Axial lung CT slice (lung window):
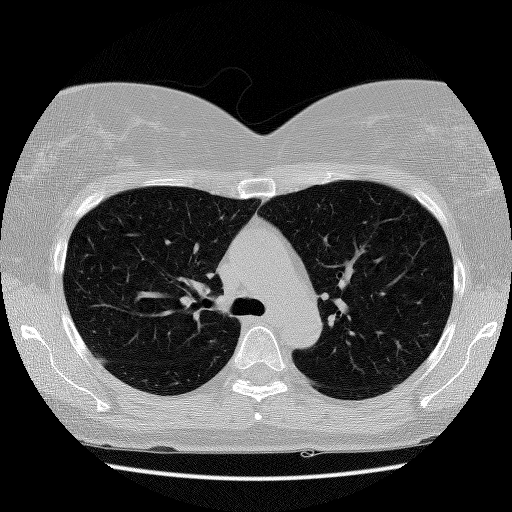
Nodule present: no